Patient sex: M
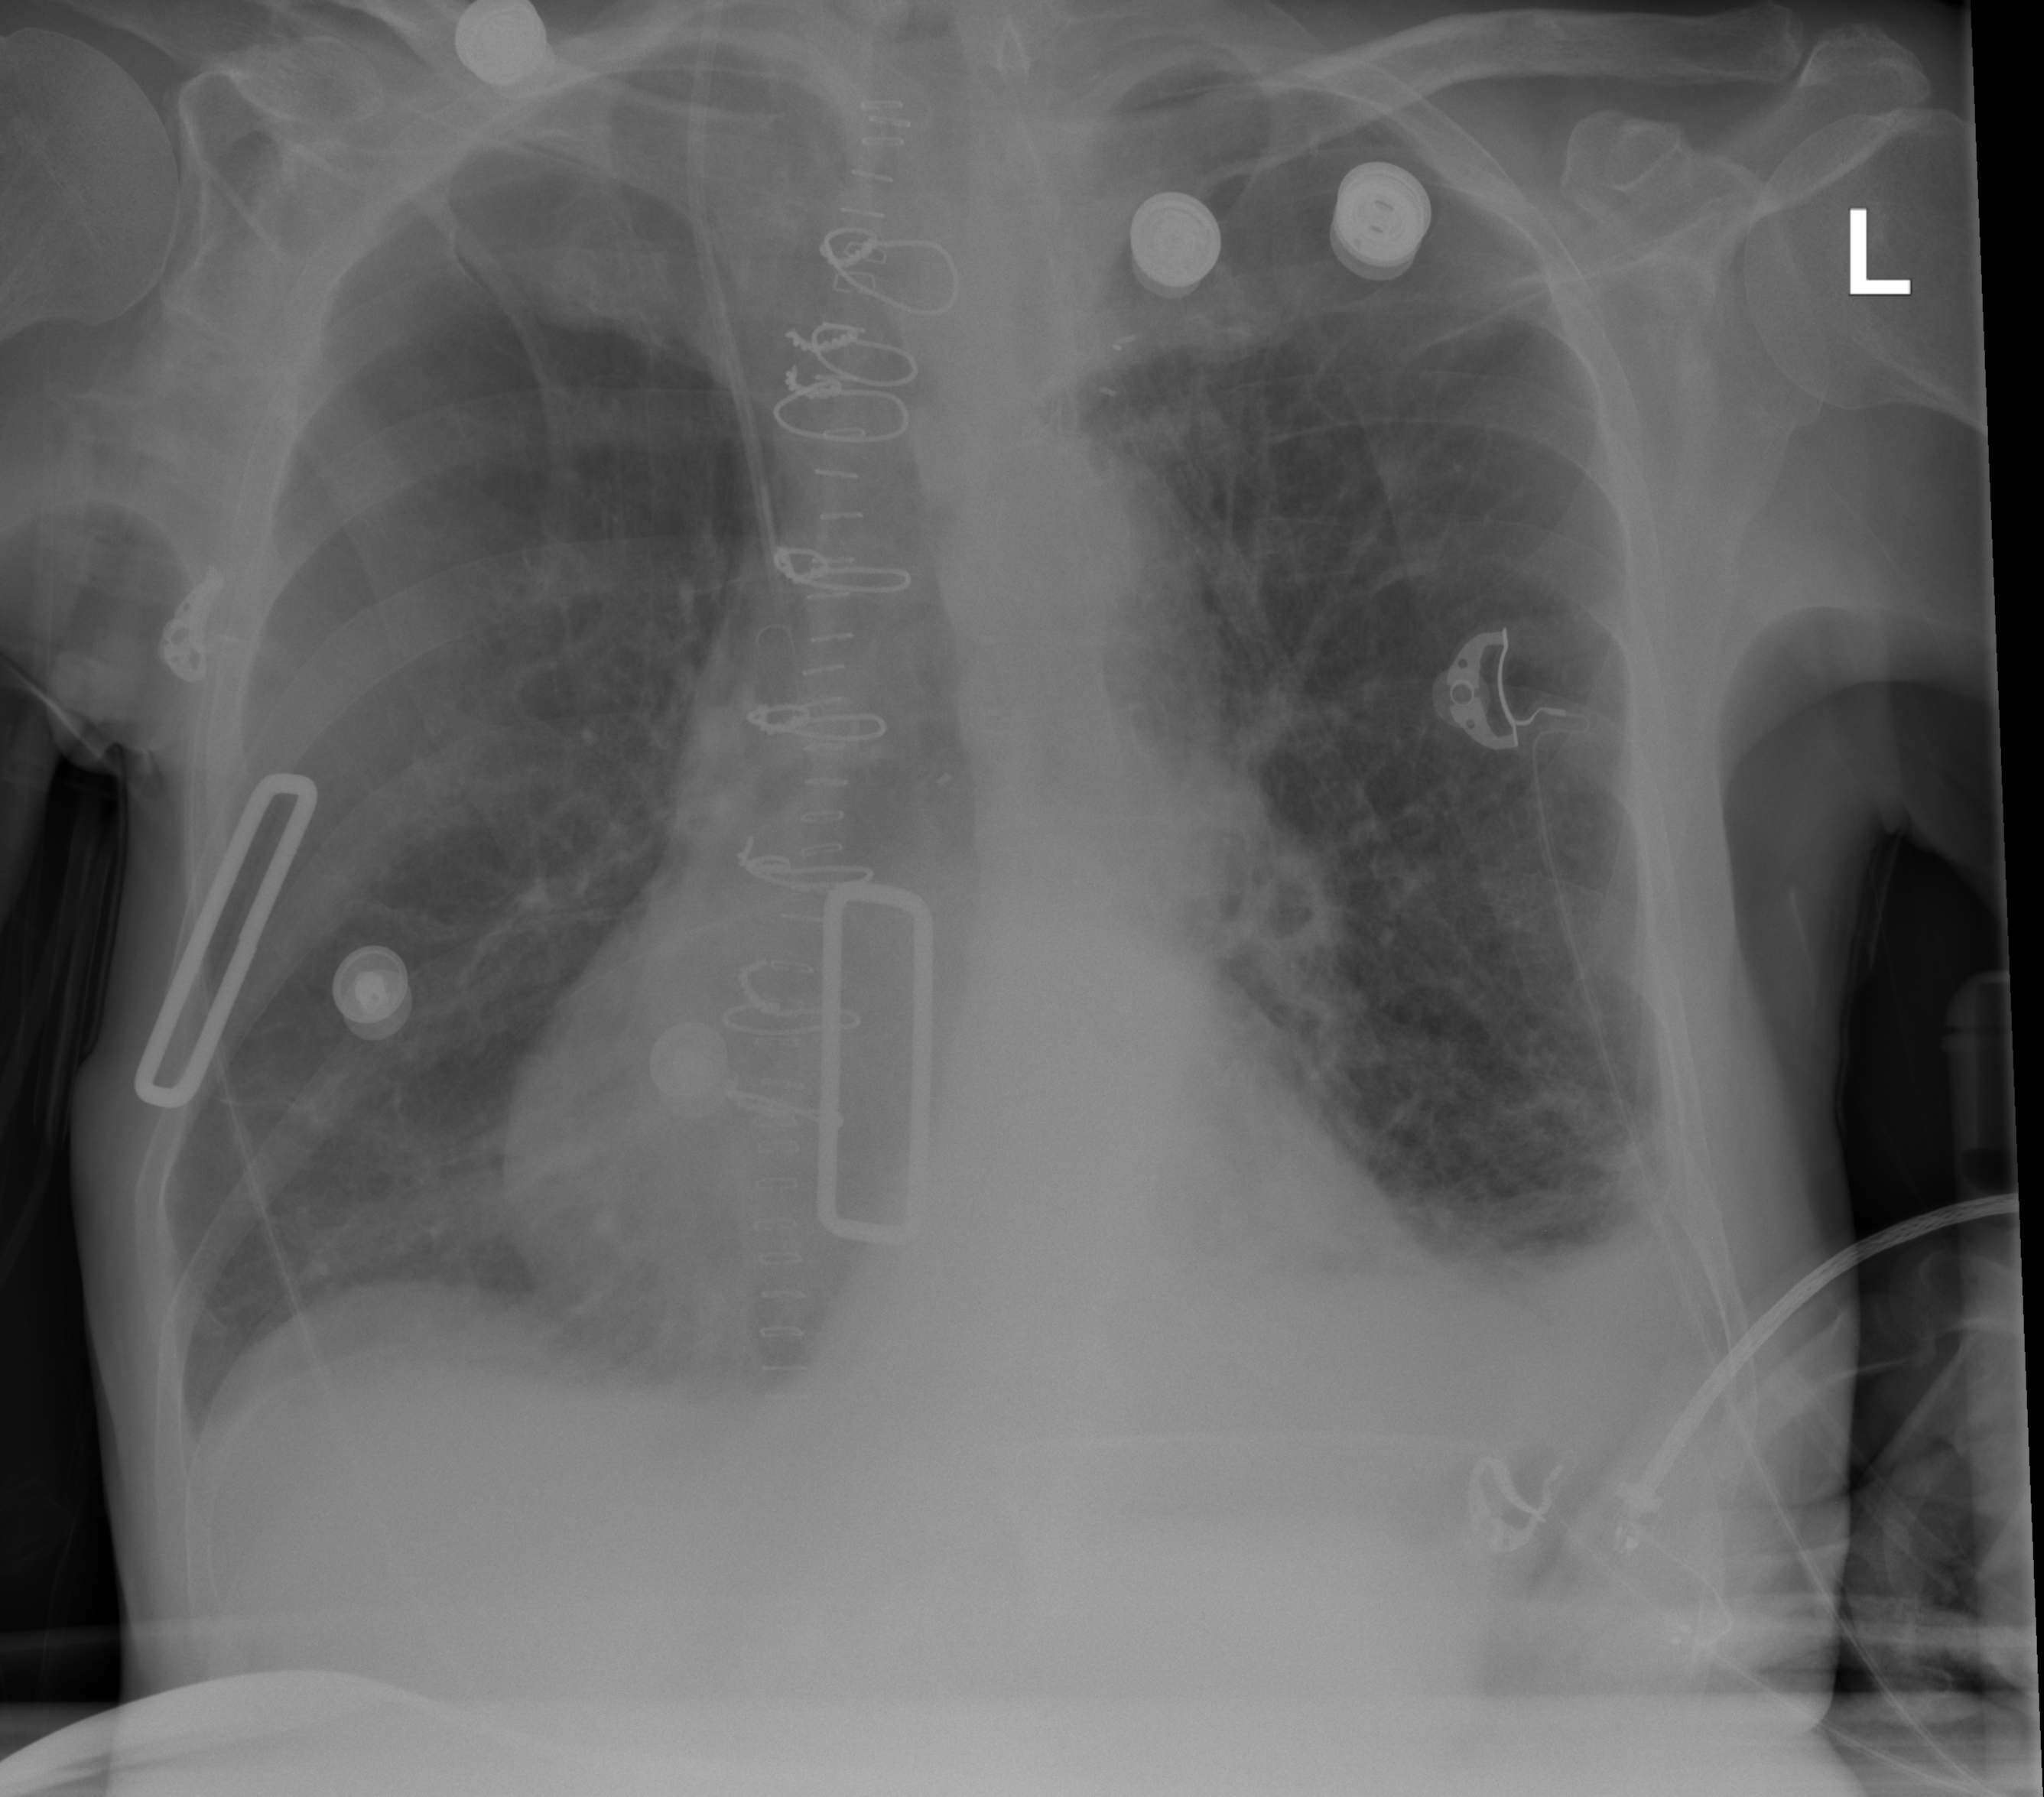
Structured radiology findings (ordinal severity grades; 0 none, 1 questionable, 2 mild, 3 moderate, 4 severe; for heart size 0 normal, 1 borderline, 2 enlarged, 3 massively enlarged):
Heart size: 2
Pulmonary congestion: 0
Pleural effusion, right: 0
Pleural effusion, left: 0
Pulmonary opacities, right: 0
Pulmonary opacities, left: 0
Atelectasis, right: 2
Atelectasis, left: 2